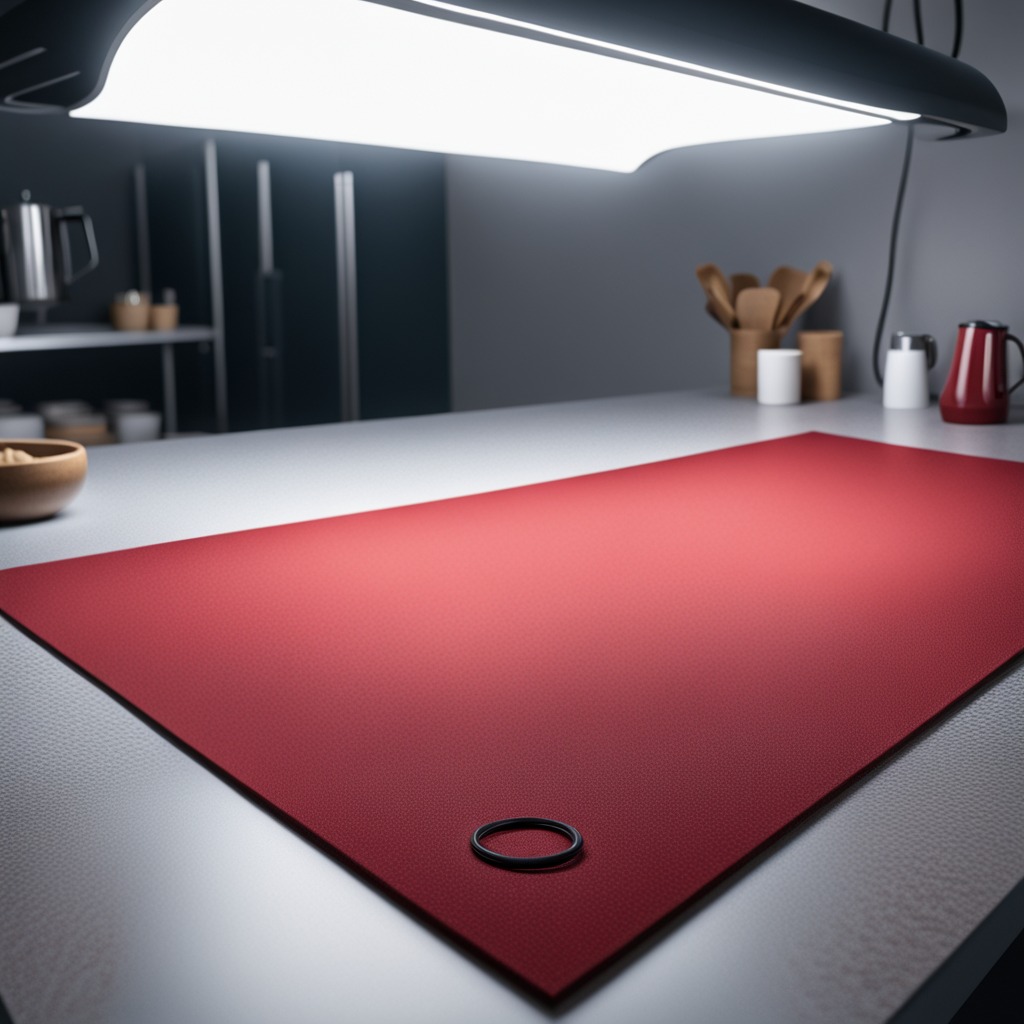
A rubber O-ring is lying on the clean granite tabletop.